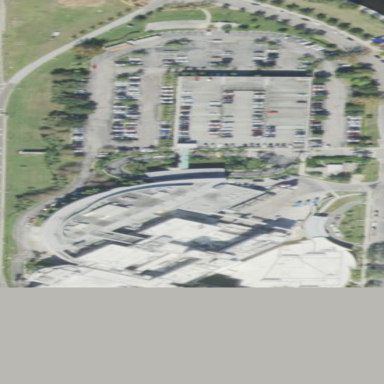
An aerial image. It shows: Healthcare facility identified as hospital.